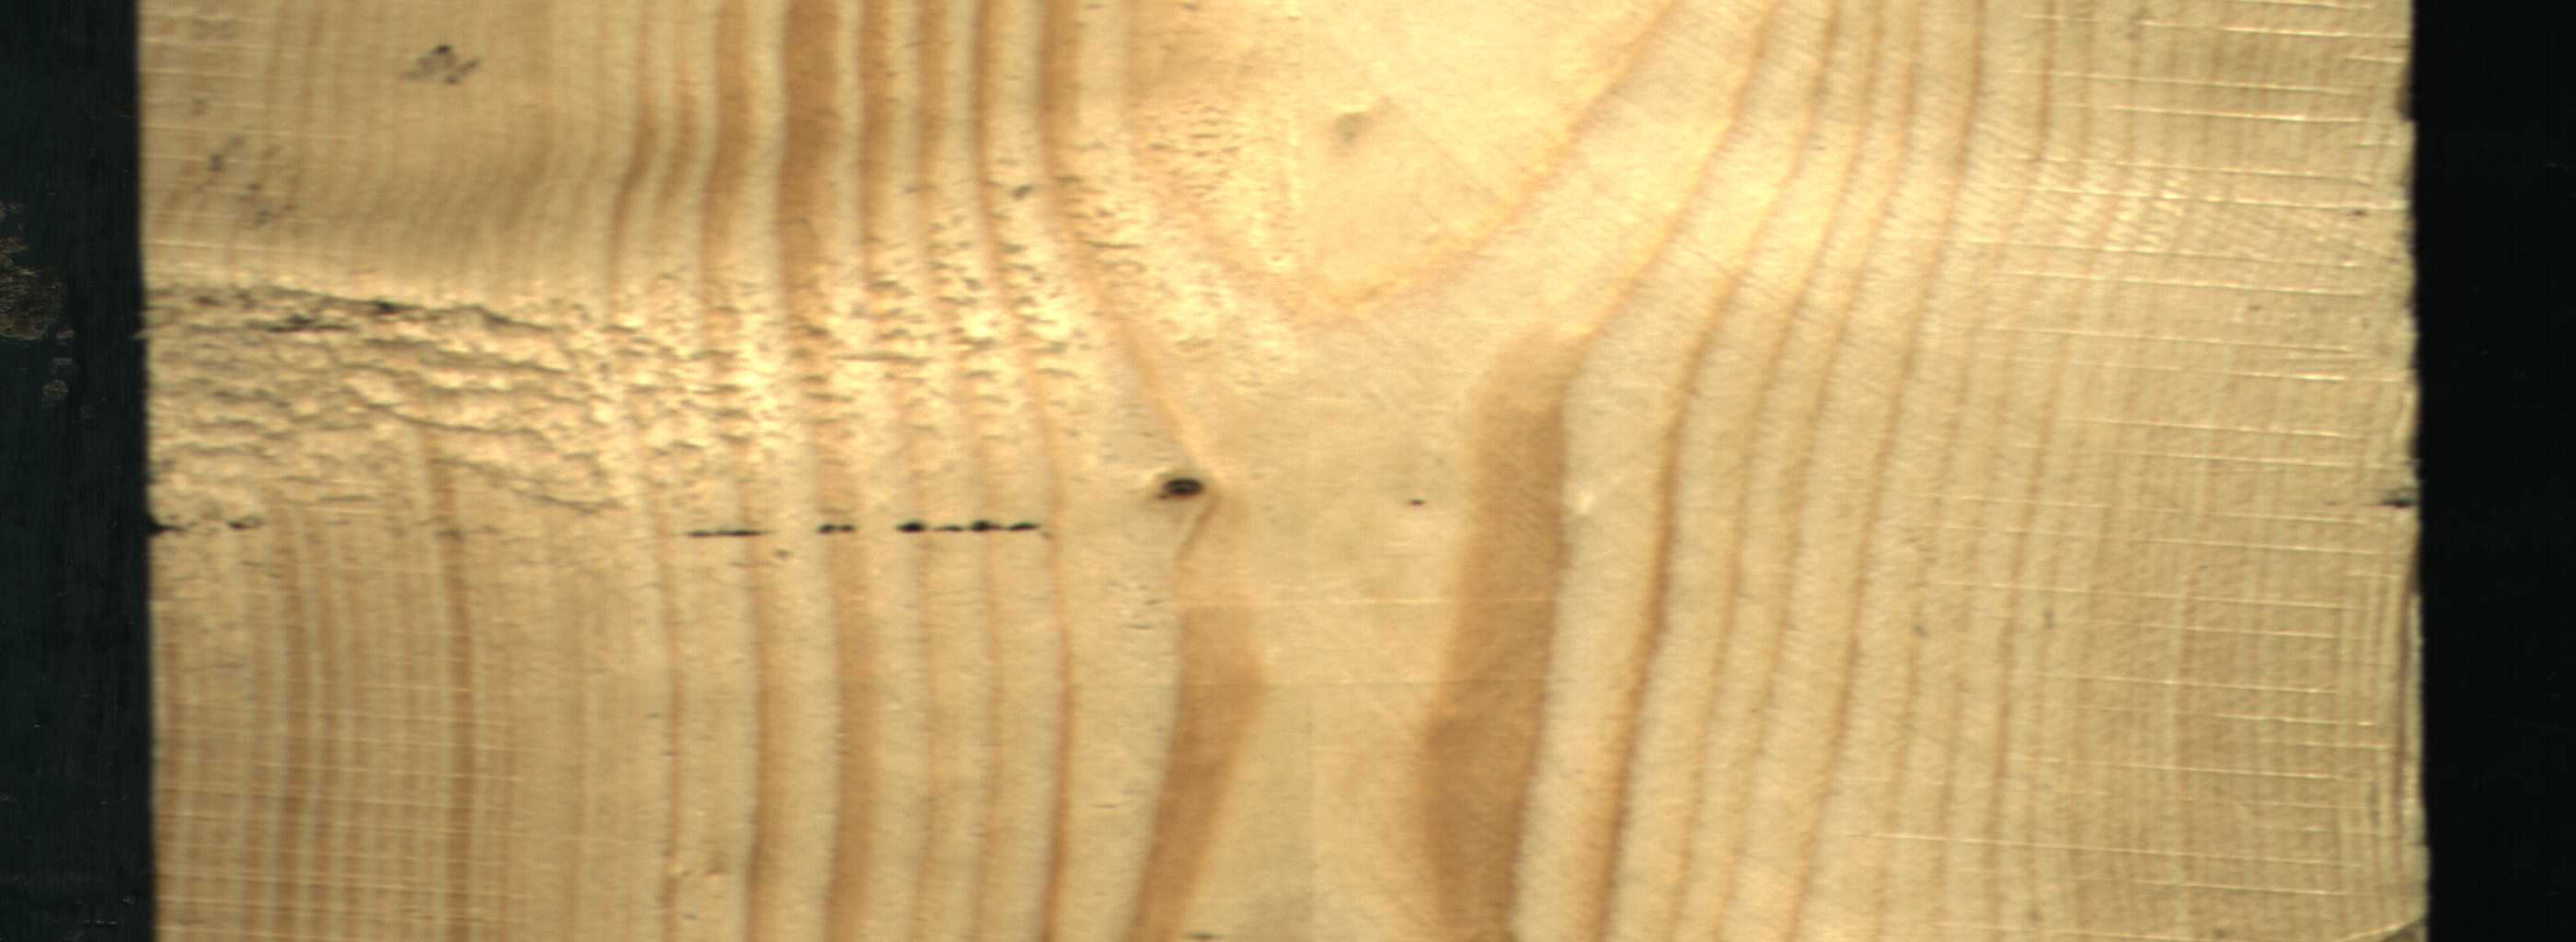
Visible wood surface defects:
Dead_Knot